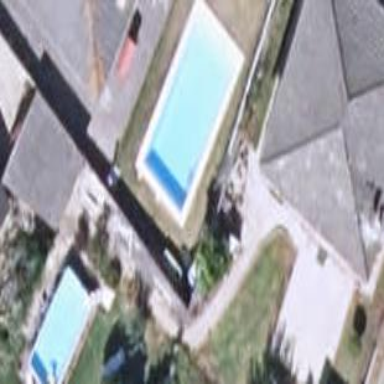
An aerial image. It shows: Swimming pool located in leisure land.